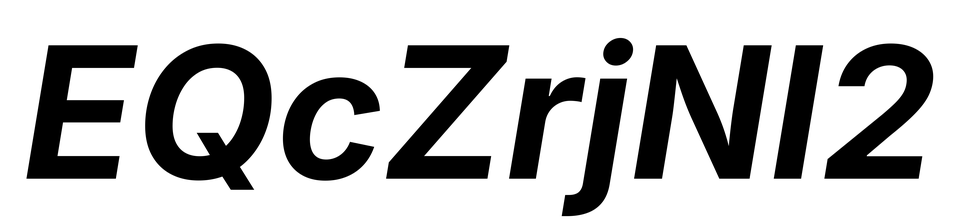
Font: Inter-Italic_Bold_Italic